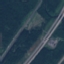
Land use / land cover: Highway